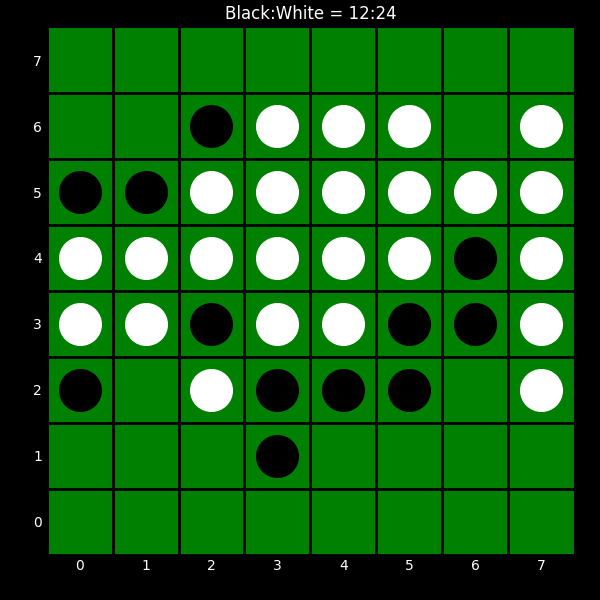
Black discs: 12
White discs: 24